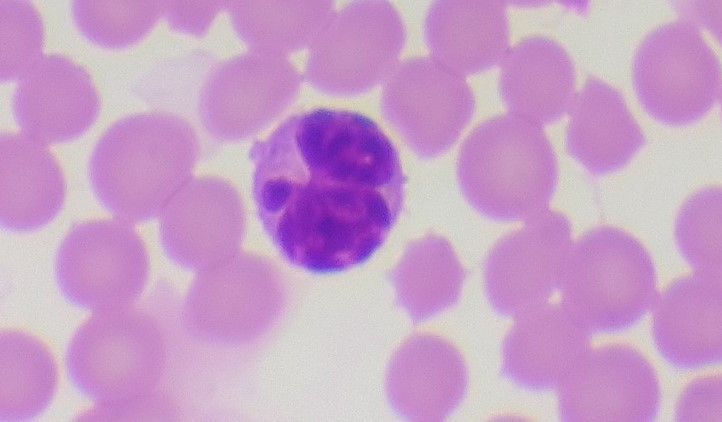
White blood cell type: Monocyte